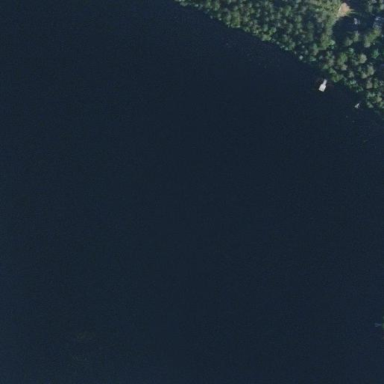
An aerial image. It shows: Lake with natural water.